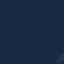
Land use / land cover: SeaLake